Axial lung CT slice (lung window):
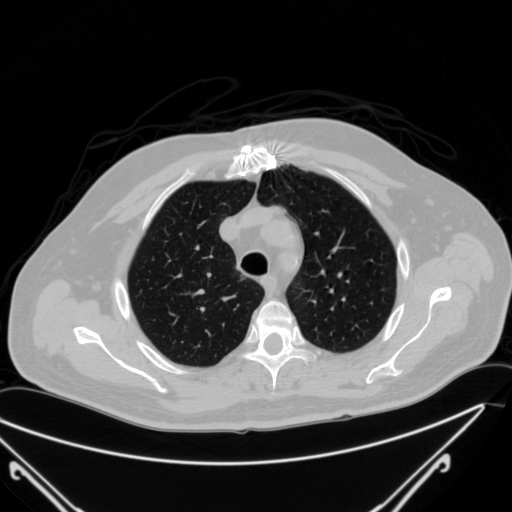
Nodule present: no